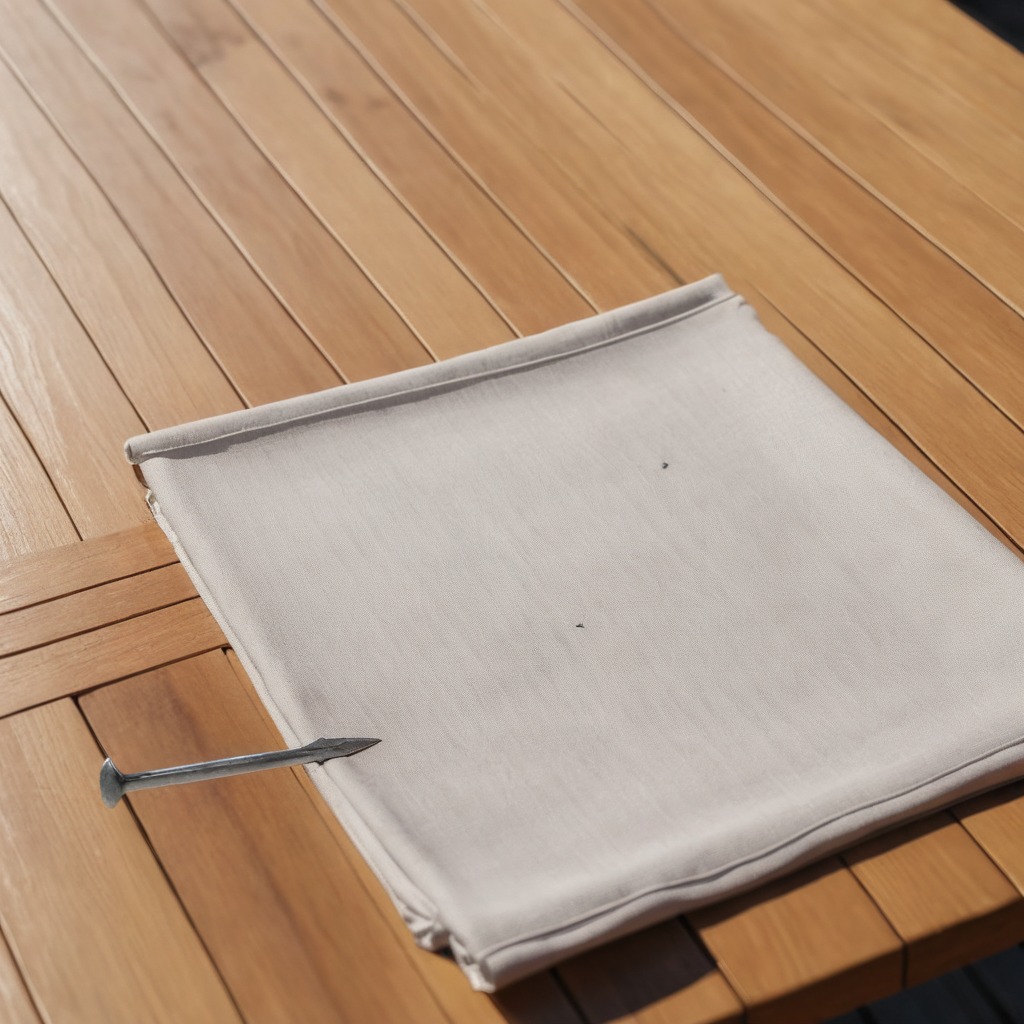
An iron nail is lying on a wooden table.